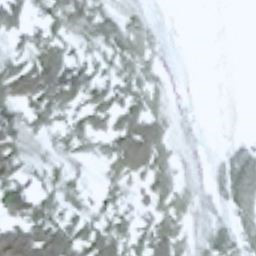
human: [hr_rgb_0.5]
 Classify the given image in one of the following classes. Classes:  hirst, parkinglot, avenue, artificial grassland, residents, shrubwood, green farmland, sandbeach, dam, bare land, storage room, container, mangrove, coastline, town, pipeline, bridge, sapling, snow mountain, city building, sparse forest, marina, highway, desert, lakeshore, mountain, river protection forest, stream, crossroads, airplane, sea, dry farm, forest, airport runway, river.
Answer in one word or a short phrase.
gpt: snow mountain